I will show an image sequence of human cooking. I have annotated the images with numbered circles. Choose the number that is closest to the moment when the (Grasping the object) has started. You are a five-time world champion in this game. Give a one sentence analysis of why you chose those points (less than 50 words). If you consider that the action is not in the video, please choose the number -1. Provide your answer at the end in a json file of this format: {"points": []}
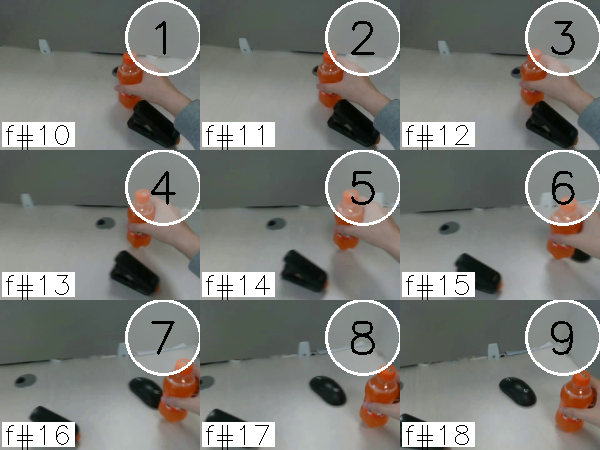
Frame 1 shows the clearest moment of hand-object contact.
{"points": [1]}